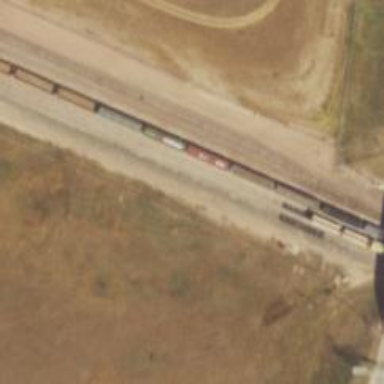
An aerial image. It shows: Wedge is used for the railway derail.